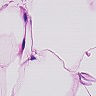
Metastatic tissue present: no